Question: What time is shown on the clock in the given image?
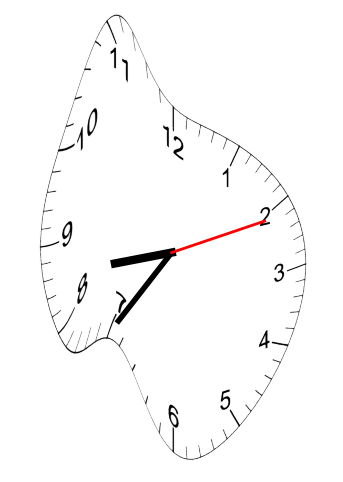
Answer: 08:35:11